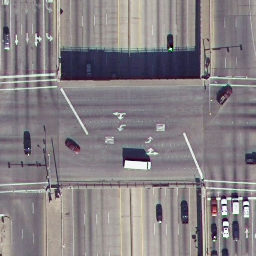
Label: overpass